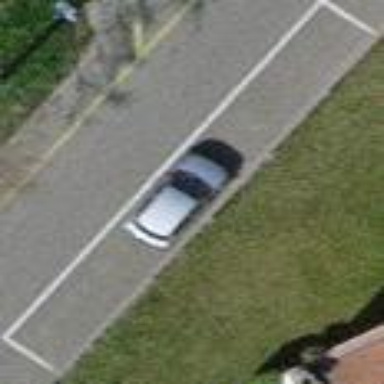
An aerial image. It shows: Street-side parking area.